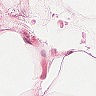
Metastatic tissue present: no